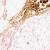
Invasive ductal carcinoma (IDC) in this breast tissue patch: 0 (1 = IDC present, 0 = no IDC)